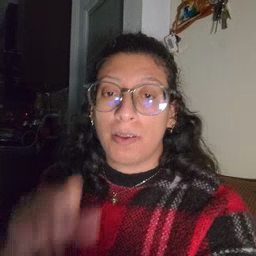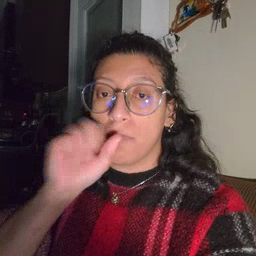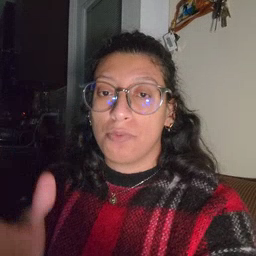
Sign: blow